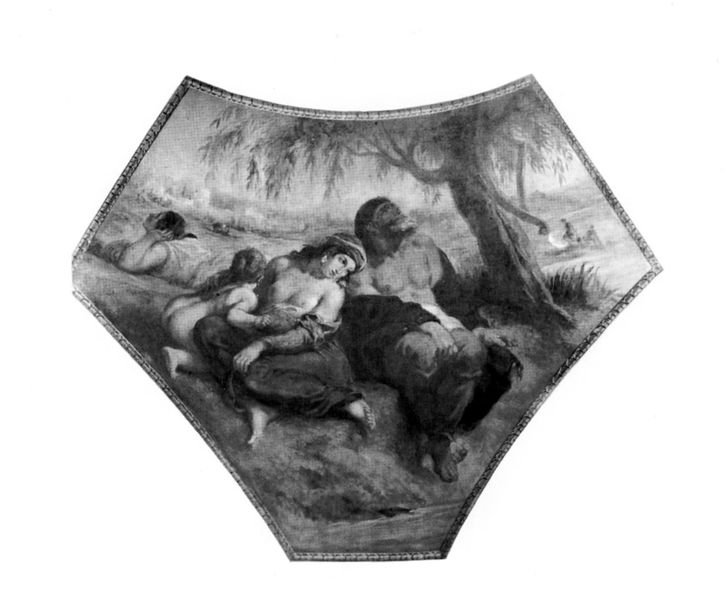
Titel: Pendentife der Kuppel der Theologie
Künstler: Eugène Delacroix
Standort: Paris, Palais Bourbon (EU - F - Ile-de-France)
Schlagwörter: akt, baum, gemälde, mann, nackt, wasser, weiß, dreieck, landschaft, mädchen, see, sitzen, ausschnitt, brust, busen, frau, kleid, schwarz, skizze, zeichnung, wiese, ornament, rock, bart, falten, rahmen, natur, sonne, familie, kind, paar, vase, brüste, ruhe, liegen, rast, kopftuch, detail, warten, pärchen, nakt, schwarz-weiss, entwurf, mythologie, staunen, unterhose, faun, deckengemälde, wandbild, erschöpft, dreick, sechseck, sechseckig, anik, kat, famiie